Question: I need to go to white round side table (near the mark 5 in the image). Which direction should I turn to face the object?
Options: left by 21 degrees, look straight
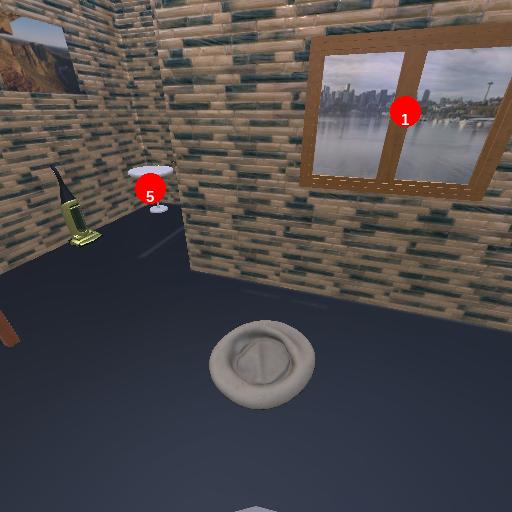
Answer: left by 21 degrees